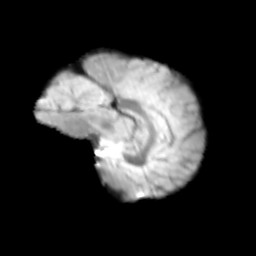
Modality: T2w
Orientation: sagittal
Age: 11
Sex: female
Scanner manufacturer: siemens
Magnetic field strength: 3 T
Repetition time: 3.8 s
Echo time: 0.07 s